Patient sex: M
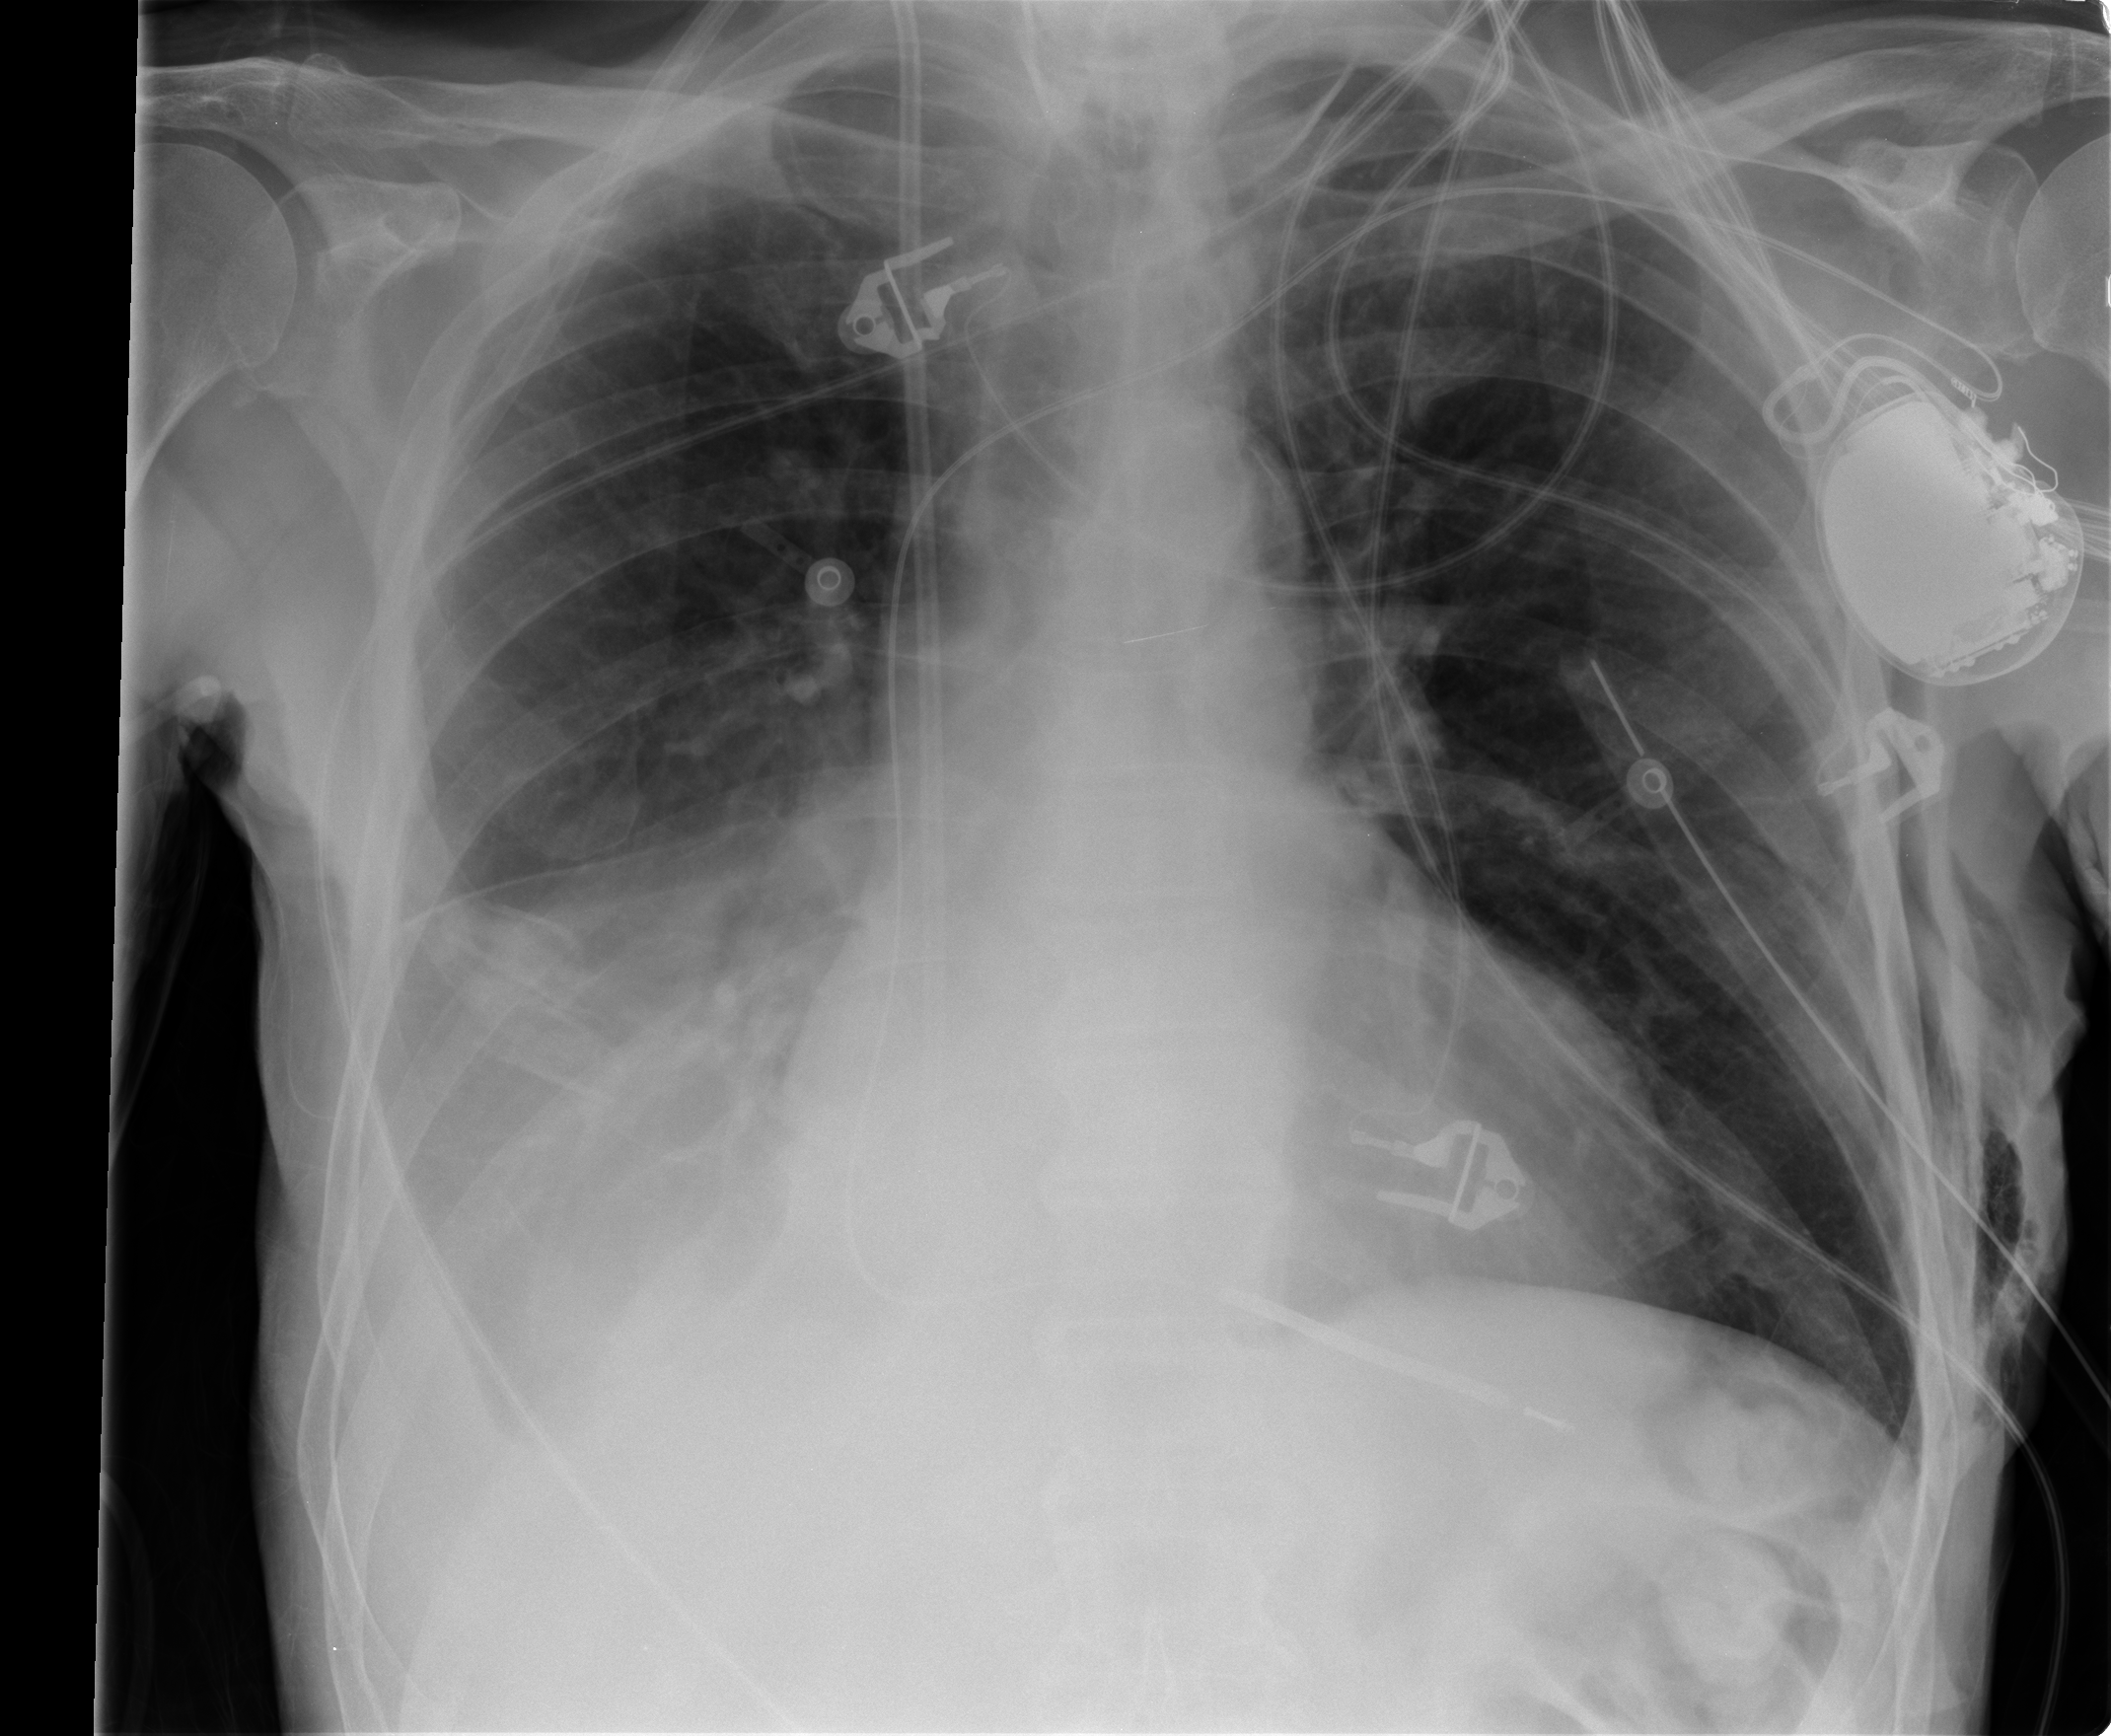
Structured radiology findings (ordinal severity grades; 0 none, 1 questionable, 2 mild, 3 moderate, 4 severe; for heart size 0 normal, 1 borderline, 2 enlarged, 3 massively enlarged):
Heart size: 0
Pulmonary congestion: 0
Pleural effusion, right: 2
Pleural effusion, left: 0
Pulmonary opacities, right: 1
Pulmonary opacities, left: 0
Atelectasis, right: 3
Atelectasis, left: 0